Brain MRI, t1w sequence, axial 2D slice.
Patient: age 45, sex F, weight 75 kg, height 1.65 m
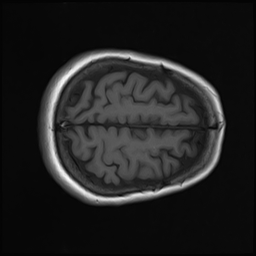